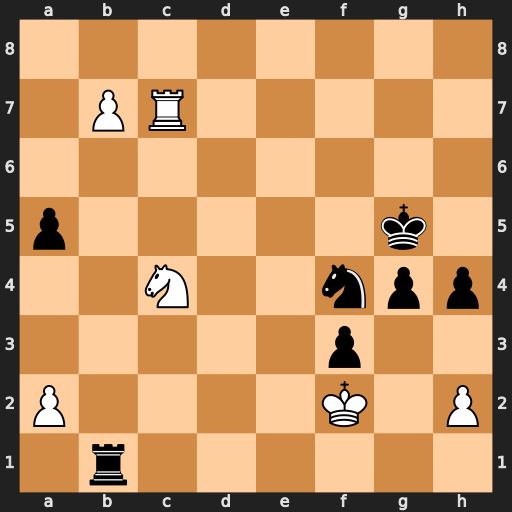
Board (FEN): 8/1PR5/8/p5k1/2N2npp/5p2/P4K1P/1r6
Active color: w
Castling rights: -
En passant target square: -
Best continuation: Rc5+ Kh6 Rc6+